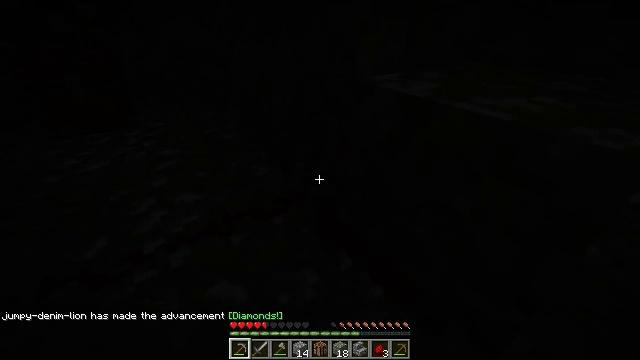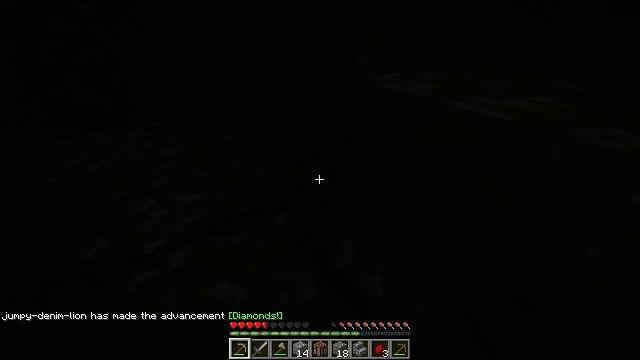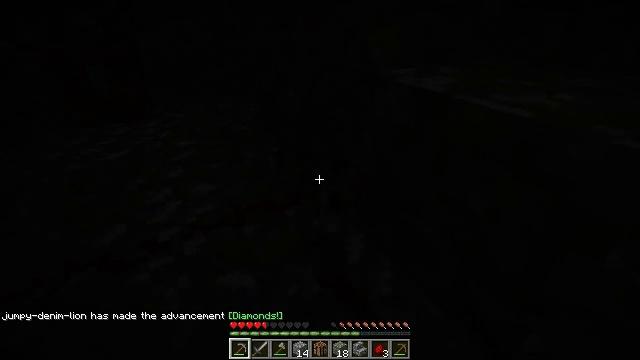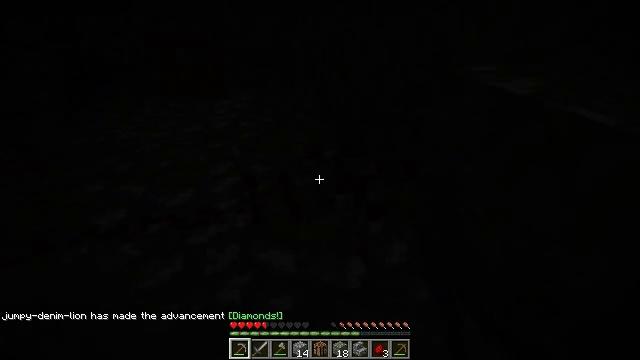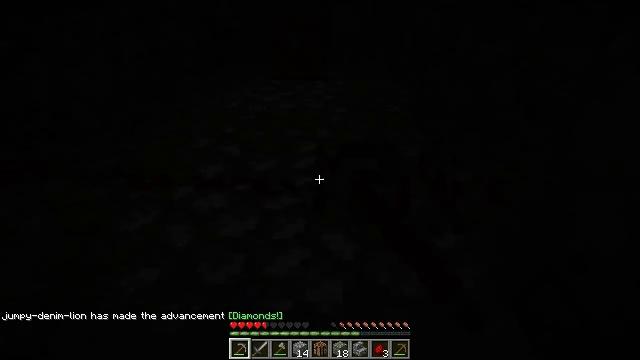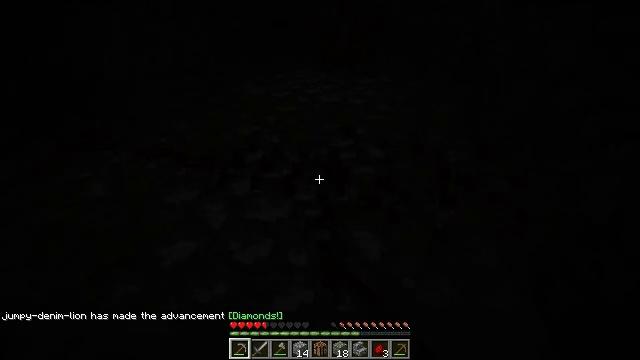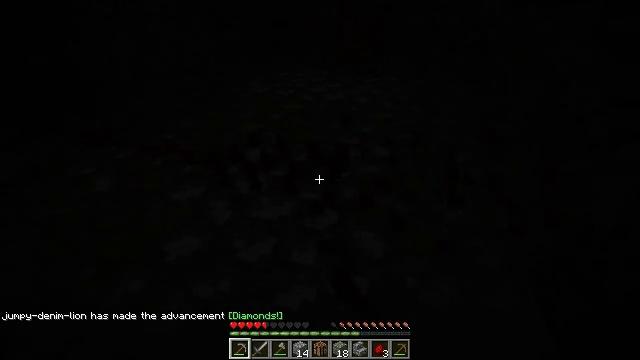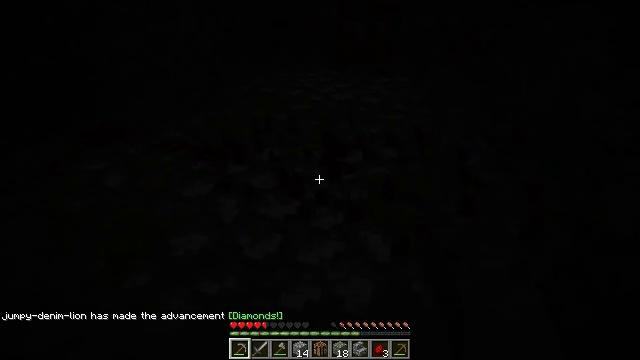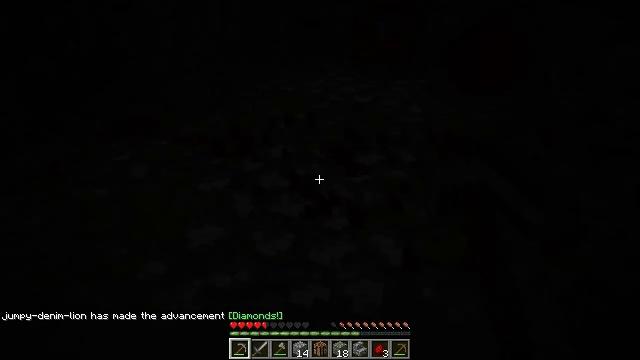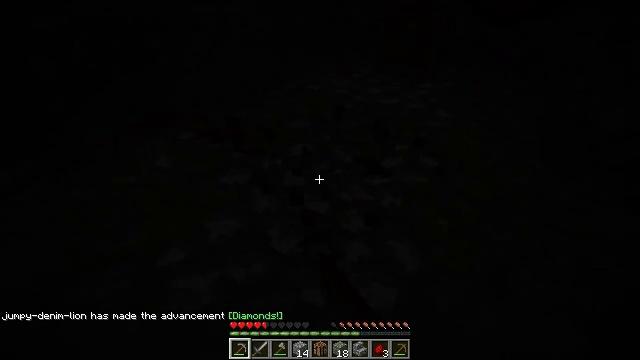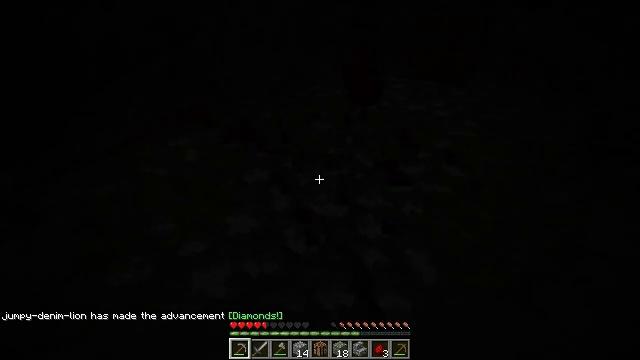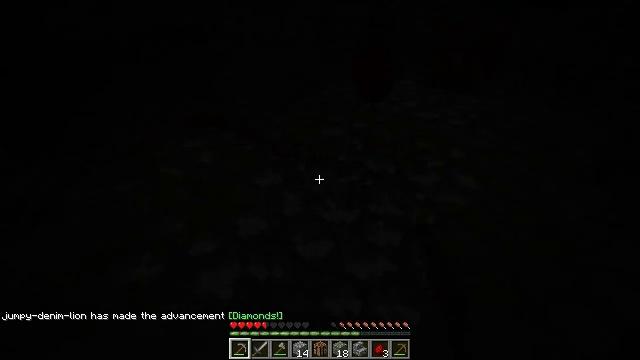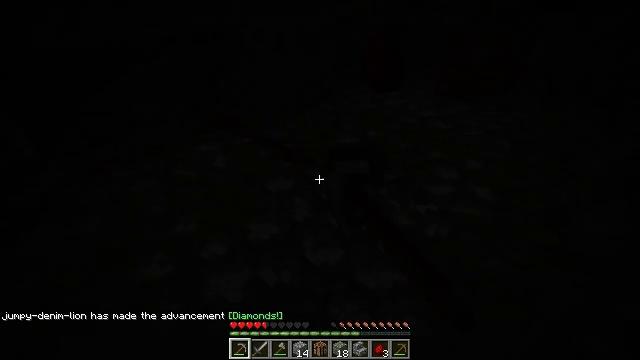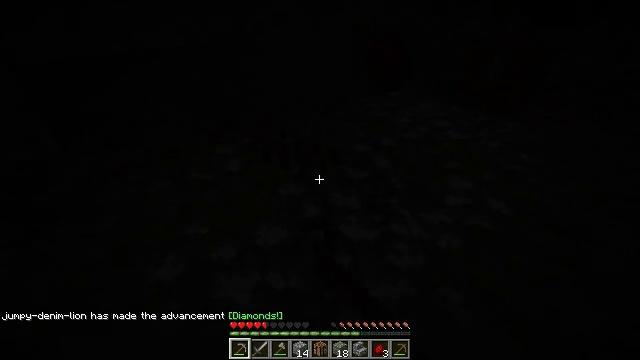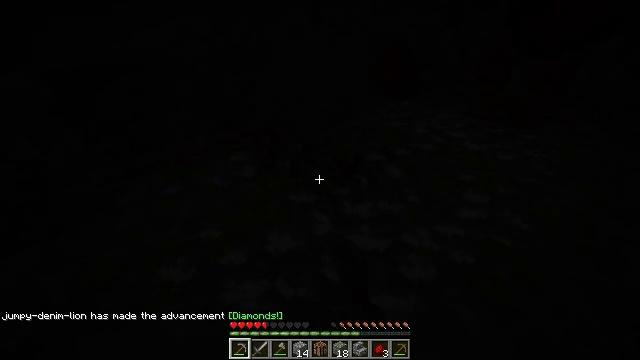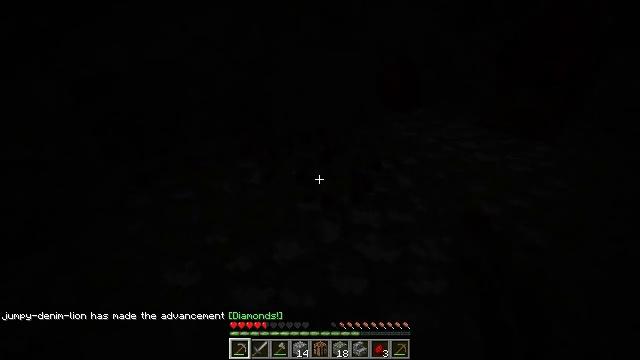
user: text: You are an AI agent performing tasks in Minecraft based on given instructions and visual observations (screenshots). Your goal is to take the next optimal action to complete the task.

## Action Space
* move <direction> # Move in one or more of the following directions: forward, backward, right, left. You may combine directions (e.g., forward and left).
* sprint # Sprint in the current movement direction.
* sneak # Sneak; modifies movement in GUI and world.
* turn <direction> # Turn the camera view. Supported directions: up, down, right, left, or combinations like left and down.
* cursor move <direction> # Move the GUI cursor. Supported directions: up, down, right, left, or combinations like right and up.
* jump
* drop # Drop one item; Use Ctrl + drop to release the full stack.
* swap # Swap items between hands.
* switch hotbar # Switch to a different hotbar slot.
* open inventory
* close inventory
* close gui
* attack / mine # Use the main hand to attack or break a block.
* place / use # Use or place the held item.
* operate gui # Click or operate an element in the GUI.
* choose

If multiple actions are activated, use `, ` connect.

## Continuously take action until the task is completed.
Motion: motion action
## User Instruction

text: Remove redstone wire from your setup.
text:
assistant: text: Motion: sneak, attack / mine
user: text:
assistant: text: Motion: sneak, turn left and down, attack / mine
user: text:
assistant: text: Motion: sneak, turn left and down, attack / mine
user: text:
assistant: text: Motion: sneak, turn left and down, attack / mine
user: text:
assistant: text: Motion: sneak, turn left and down, attack / mine
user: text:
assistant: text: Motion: sneak, turn left, attack / mine
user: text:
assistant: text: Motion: sneak, turn left, attack / mine
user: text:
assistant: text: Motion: sneak, turn left, attack / mine
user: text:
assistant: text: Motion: sneak, turn left, attack / mine
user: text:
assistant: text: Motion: sneak, turn left, attack / mine
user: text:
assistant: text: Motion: sneak, turn left and up, attack / mine
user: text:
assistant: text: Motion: sneak, turn left and up, attack / mine
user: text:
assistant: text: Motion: sneak, turn left and up, attack / mine
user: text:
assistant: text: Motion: sneak, turn left and up, attack / mine
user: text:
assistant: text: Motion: sneak, turn left and up, attack / mine
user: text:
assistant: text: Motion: sneak, turn left and up, attack / mine
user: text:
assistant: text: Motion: sneak, attack / mine
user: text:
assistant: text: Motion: sneak, attack / mine
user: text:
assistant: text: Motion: sneak, turn left, attack / mine
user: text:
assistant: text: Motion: sneak, turn left, attack / mine
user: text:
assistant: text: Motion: sneak, turn left, attack / mine
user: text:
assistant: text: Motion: sneak, turn left, attack / mine
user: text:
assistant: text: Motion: sneak, turn left and up, attack / mine
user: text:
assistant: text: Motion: sneak, turn left, attack / mine
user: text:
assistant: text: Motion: sneak, turn left, attack / mine
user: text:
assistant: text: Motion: sneak, turn left, attack / mine
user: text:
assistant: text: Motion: sneak, turn left, attack / mine
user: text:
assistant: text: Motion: sneak, turn left, attack / mine
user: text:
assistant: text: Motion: sneak, attack / mine
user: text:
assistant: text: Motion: sneak, attack / mine